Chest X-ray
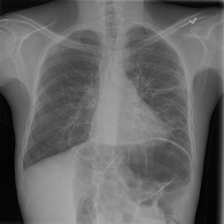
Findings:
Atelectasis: negative
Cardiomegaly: negative
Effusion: negative
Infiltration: negative
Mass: negative
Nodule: negative
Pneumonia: negative
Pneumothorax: positive
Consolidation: negative
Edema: negative
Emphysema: negative
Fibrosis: negative
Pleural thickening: negative
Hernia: negative